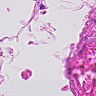
Metastatic tissue present: no